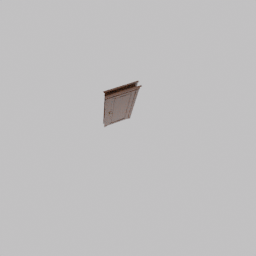
Label: architecture